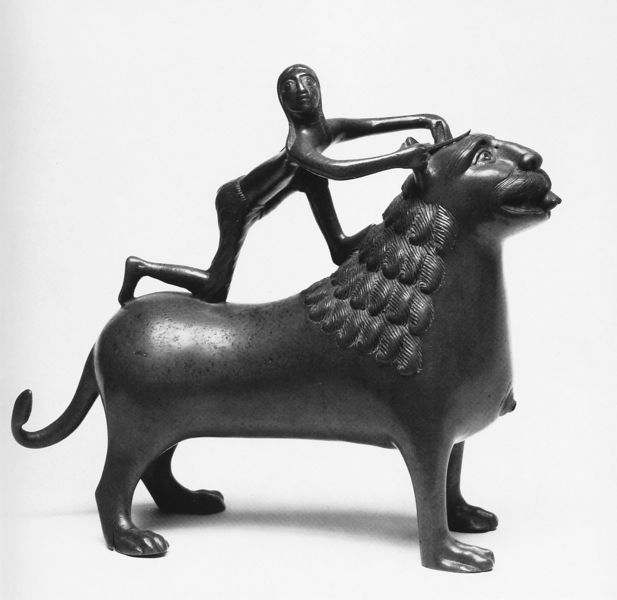
Titel: Samson-Aquamanile
Institution: Berlin, Staatliche Museen - Preußischer Kulturbesitz
Schlagwörter: kämpfer, mann, brust, frau, nase, ohr, tanz, mensch, figur, person, ohren, reiter, kanne, skulptur, mähne, reiterin, ritt, schwanz, bein, füße, modern, metall, pfoten, bronze, plastik, edel, brustwarze, gefäss, schwert, zunge, löwe, tatzen, römisch, klauen, giessen, löwin, broze, mensc, romulus, zahm, gezähmt, skulput